Field crop: maize
Growth stage: 1
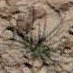
Species: salsola